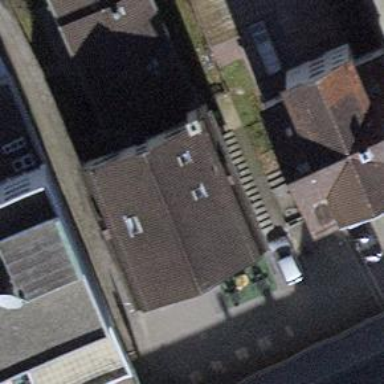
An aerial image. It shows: Cafe.